Question: The model is:

My action looks like:
'''
public function fahrzeugeAction()
{
$user = $this->get('security.token_storage')->getToken()->getUser();
$userId = $user->getId();
$repository = $this->getDoctrine()
->getRepository('FPMAppBundle:Car');
/* This is the normal Select and it is testet with the mysqlworkbench.
SELECT c.id, c.description, c.active
FROM car c
INNER JOIN customer cu ON cu.id = c.id_customer
INNER JOIN customer_user cuu ON cuu.id_customer = cu.id
WHERE c.active = 1 AND cuu.id_user = 1
*/
$em = $this->getDoctrine()->getEntityManager();
$qb = $em->createQueryBuilder()
->select('c.id, c.description, c.active')
->from('Car', 'c')
->innerJoin('Customer', 'cu', 'ON', 'c.idCustomer = cu.id')
->innerJoin('CustomerUser', 'cuu', 'ON', 'cu.id = cuu.id_customer')
->where('cuu.idUser = ?', $userId)
->orderBy('c.id', 'ASC')
->getQuery();
$cars = $qb->getResult();
return $this->render( "FPMAllgemeinBundle:Fahrzeuge:overview.html.twig"
array(
"cars" => $cars // I know that i have at the moment no variable named $cars
)
);
}
'''
> Warning: get_class() expects parameter 1 to be object, integer given
When I use the normal Select-Statement, then i got the right result.
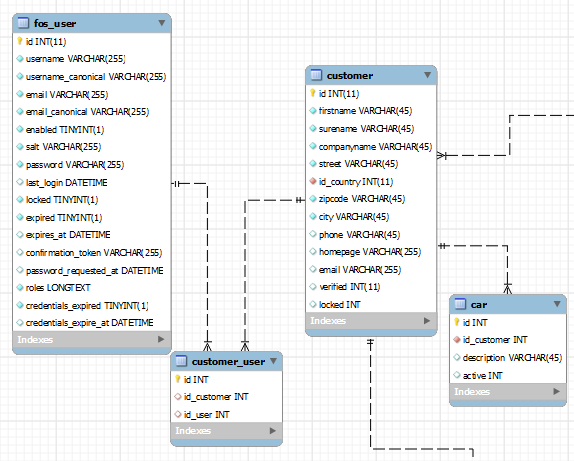
Answer: My suggestions would be to move your query from the control into a repository, it seems you already have the a Car repository and are retrieving it.
Repository:
'''
<?php
namespace Acme\Entity\Repository;
use Doctrine\ORM\EntityRepository;
class CarRepository extends EntityRepository {
public function myMethodName() {
try {
$sql = "SELECT c.id, c.description, c.active
FROM car c
INNER JOIN customer cu ON cu.id = c.id_customer
INNER JOIN customer_user cuu ON cuu.id_customer = cu.id
WHERE c.active = 1
AND cuu.id_user = 1";
$sth = $this->getEntityManager()->getConnection()->prepare($sql);
$sth->execute();
return $sth->fetchAll();
} catch (\PDOException $e) {
return false;
}
}
}
'''
Controller:
'''
public function fahrzeugeAction() {
$user = $this->get('security.token_storage')->getToken()->getUser();
$userId = $user->getId();
$cars = $this->getDoctrine()
->getRepository('FPMAppBundle:Car')
->myMethodName();
return $this->render( "FPMAllgemeinBundle:Fahrzeuge:overview.html.twig"
array(
"cars" => $cars
));
}
'''
My answer returns an array but you can use the query builder within the repository and return an object... both methods work I just prefer my method.